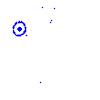
Particle: kaon